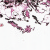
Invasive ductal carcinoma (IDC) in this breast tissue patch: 0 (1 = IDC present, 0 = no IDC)